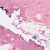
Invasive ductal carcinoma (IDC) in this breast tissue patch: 0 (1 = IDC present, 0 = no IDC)